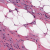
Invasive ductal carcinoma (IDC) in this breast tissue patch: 0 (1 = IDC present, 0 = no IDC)